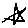
Label: star